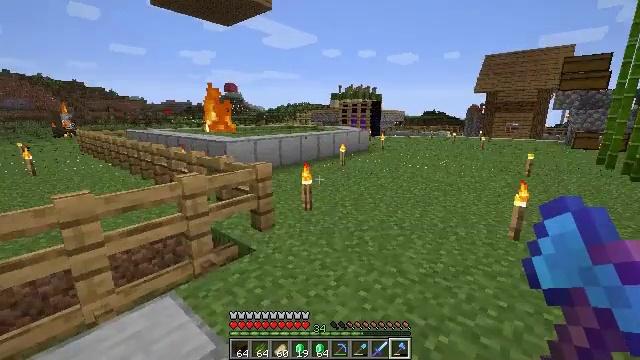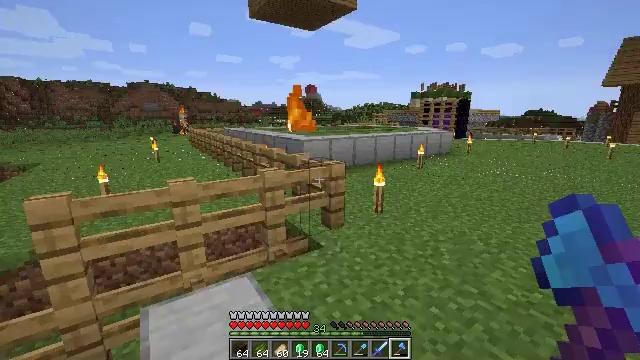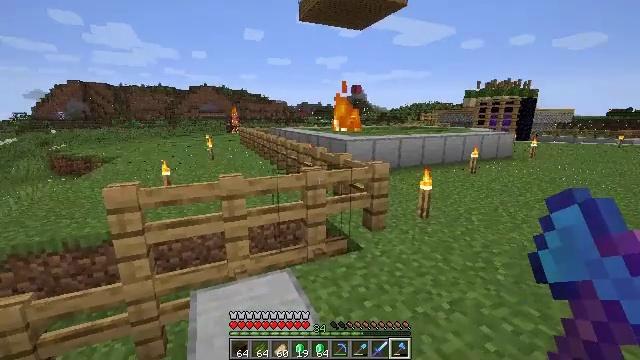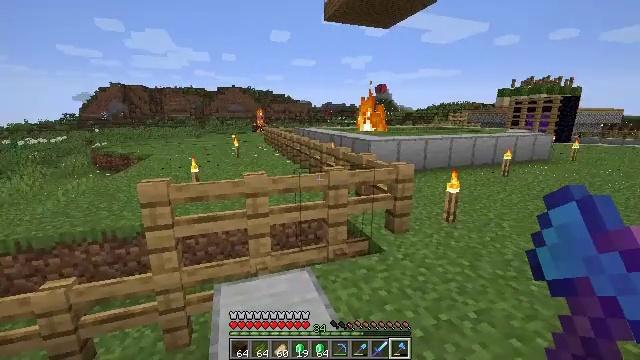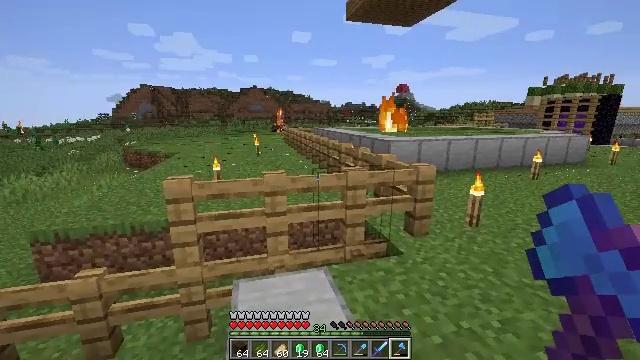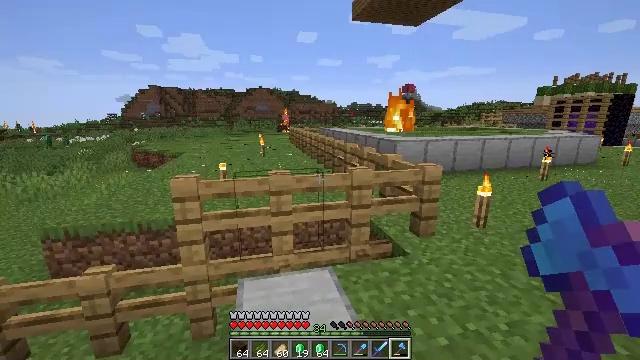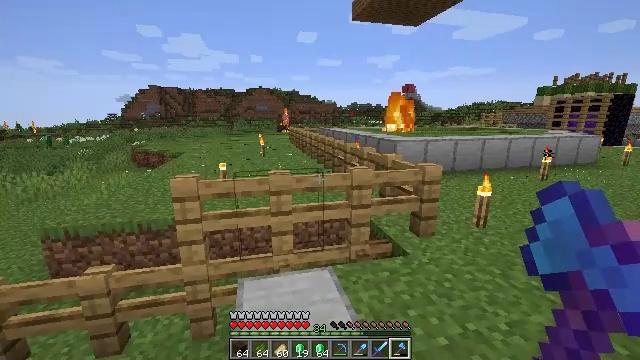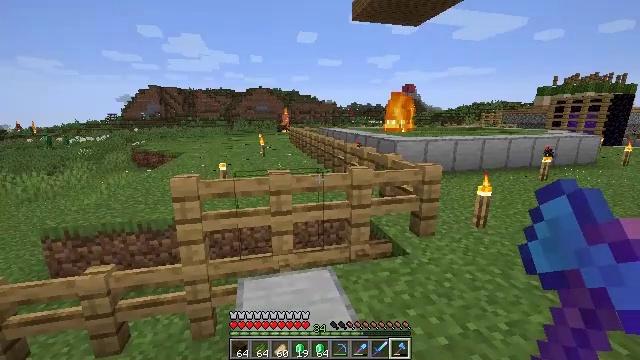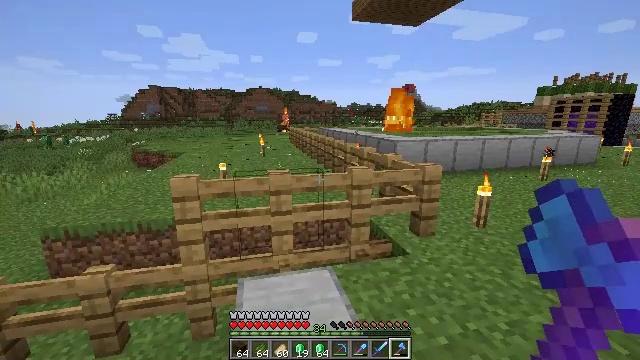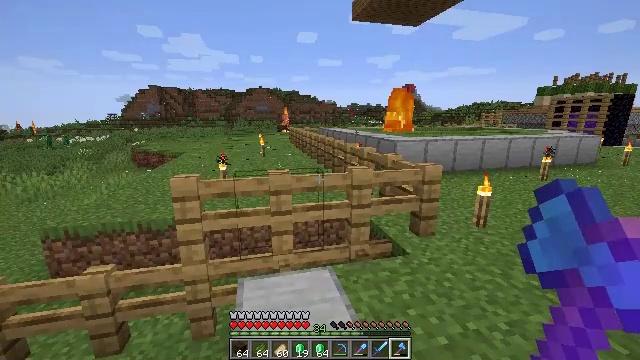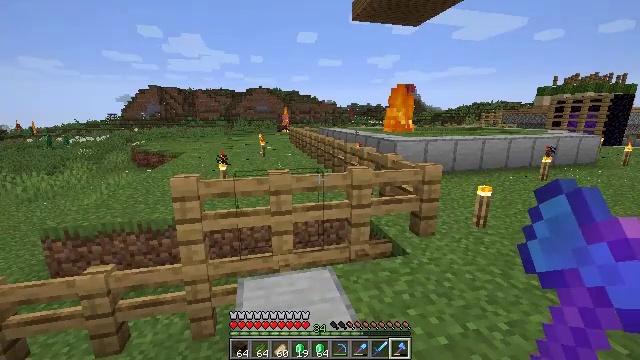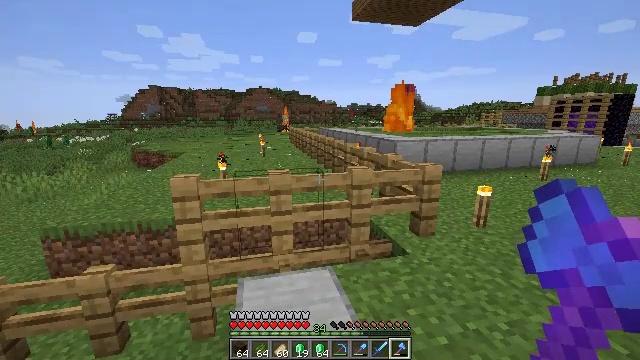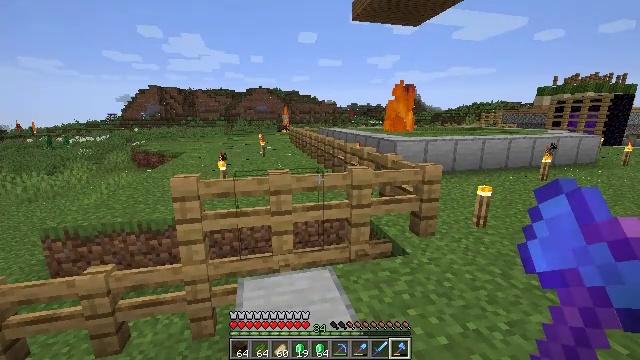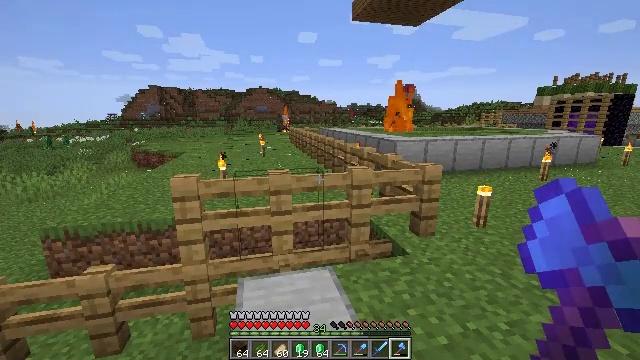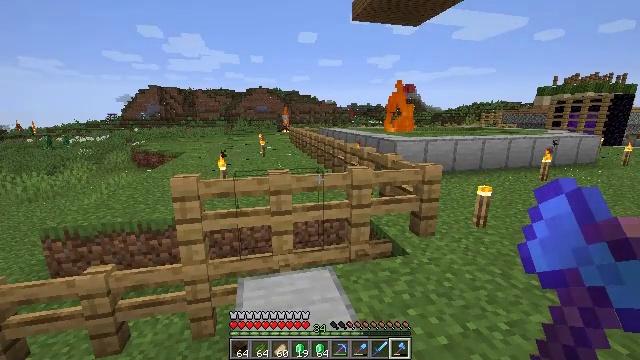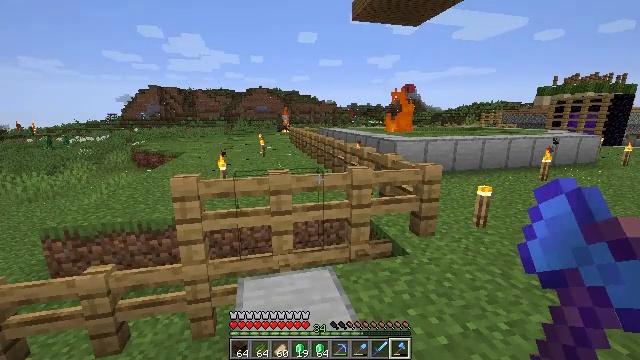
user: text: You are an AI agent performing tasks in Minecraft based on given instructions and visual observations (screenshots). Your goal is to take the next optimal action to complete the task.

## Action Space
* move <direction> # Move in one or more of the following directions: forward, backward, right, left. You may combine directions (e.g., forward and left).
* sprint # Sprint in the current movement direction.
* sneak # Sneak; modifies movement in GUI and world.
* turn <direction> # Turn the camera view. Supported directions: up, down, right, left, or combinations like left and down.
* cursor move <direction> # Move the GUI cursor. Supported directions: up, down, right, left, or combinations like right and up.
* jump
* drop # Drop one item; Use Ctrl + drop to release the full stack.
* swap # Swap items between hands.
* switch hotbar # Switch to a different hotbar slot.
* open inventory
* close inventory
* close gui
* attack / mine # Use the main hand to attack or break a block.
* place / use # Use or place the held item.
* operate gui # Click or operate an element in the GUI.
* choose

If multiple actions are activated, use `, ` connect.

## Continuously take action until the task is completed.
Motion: motion action
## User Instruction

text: Mine the sugar cane near rivers.
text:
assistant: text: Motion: turn left
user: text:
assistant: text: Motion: turn left
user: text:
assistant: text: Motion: turn left
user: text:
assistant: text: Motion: turn left
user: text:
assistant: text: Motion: turn left
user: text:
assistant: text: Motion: no_op
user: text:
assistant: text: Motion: no_op
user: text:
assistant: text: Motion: no_op
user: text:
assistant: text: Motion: no_op
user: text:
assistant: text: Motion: no_op
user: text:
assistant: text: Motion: no_op
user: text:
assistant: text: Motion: no_op
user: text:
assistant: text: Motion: no_op
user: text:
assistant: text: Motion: no_op
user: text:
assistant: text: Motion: no_op
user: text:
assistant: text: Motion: no_op
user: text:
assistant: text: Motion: no_op
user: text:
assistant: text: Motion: no_op
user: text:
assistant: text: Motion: no_op
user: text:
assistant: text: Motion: no_op
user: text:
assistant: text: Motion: no_op
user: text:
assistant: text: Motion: no_op
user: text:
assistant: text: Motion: no_op
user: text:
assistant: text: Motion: no_op
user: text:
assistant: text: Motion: no_op
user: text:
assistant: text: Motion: no_op
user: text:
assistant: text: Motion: no_op
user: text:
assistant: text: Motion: no_op
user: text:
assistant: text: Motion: no_op
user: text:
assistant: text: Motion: no_op